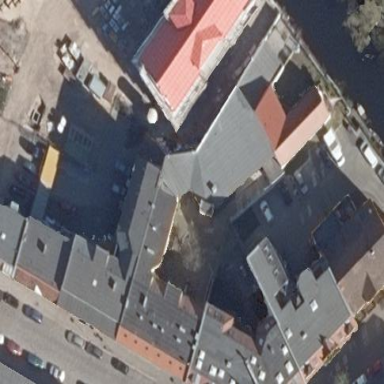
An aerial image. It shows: Building serving as place of worship.